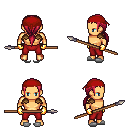
a pixel art fantasy rpg character, male body template, human, tanned skin, leather shoulder armor, red pants, ruby red ponytail hairstyle, red bandana, gold gloves, white slippers, spear, four views (front, back, left, right), 2x2 character sprite sheet, small pixel art, hard edges, no anti-aliasing